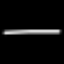
Label: line